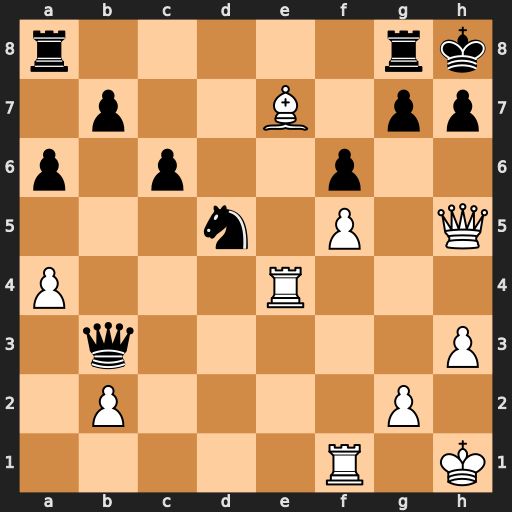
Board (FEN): r5rk/1p2B1pp/p1p2p2/3n1P1Q/P3R3/1q5P/1P4P1/5R1K
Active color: w
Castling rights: -
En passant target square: -
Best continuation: Qxh7+ Kxh7 Rh4#